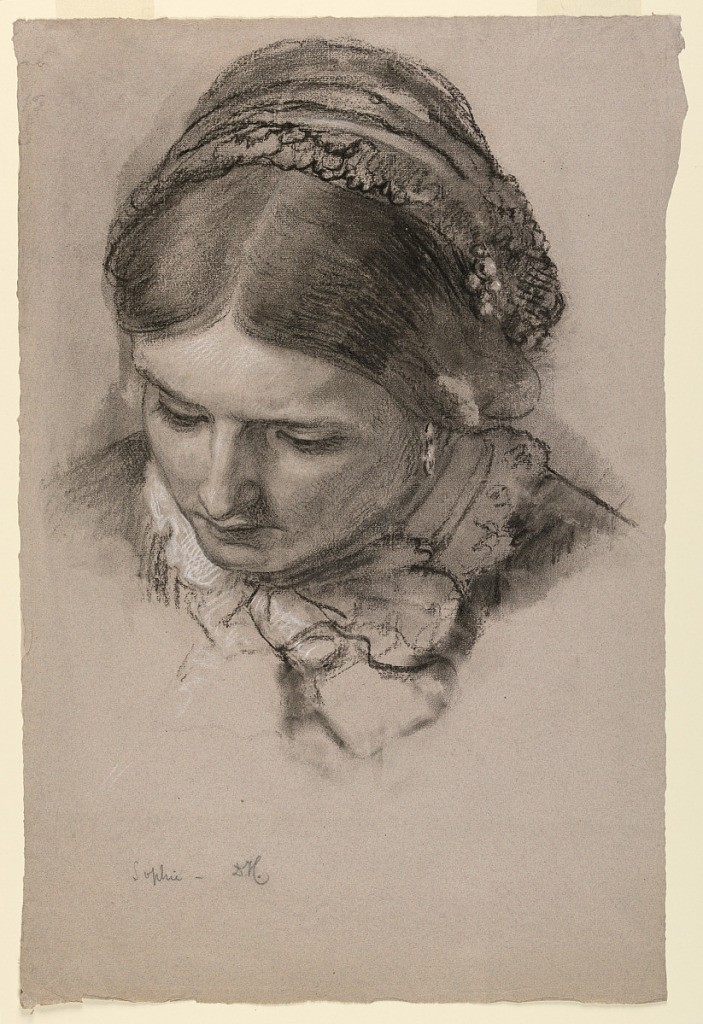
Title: The Artist's Wife Sophie
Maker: Daniel Huntington, American, 1816–1906
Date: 1853
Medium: Black and white crayon on grey-violet wove paper
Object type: Drawing
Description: Portrait of the artist's wife, Sophie Huntington, with her lowered head facing towards the left, obliquely.